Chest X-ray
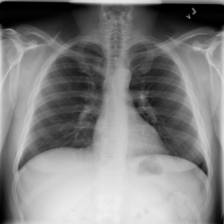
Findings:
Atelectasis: negative
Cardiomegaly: negative
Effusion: negative
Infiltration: negative
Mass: negative
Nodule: negative
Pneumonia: negative
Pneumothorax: negative
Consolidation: negative
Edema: negative
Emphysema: negative
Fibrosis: negative
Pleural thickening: negative
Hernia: negative